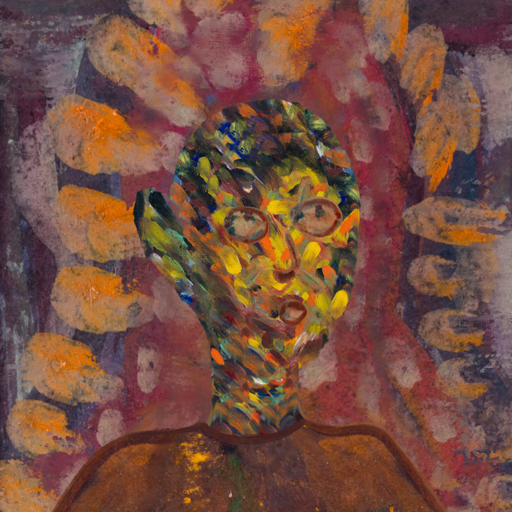
Background: Doll, Head And Neck Side: An_Impression, Face Side: Orphan, Bust: Comrade, Hair Side: Blank, Head Accessory: Blank, Second Necklace: Blank, Necklace: Blank, Baby: Blank